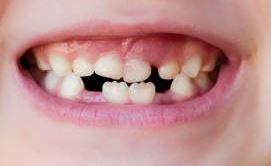
Condition: hypodontia